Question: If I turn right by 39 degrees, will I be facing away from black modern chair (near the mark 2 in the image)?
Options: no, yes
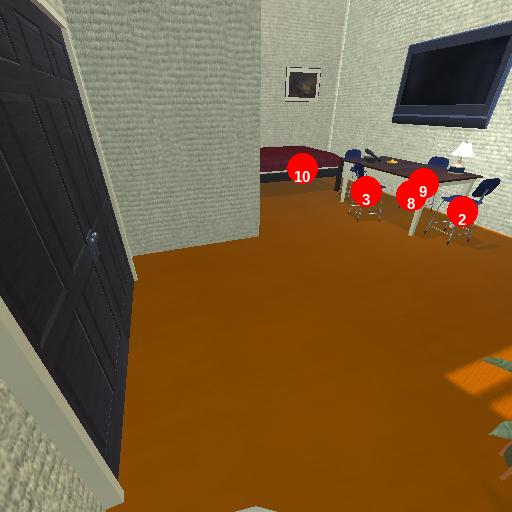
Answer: no